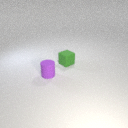
small green rubber cube to the right of small purple rubber cylinder